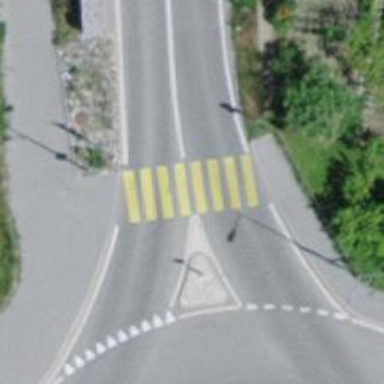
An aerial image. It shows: Zebra crossing on the road.